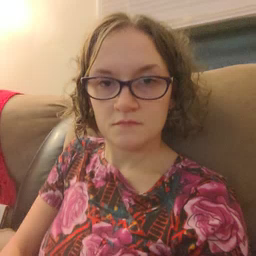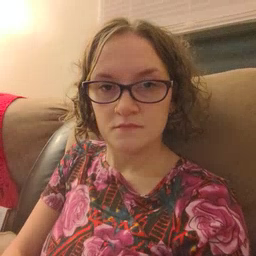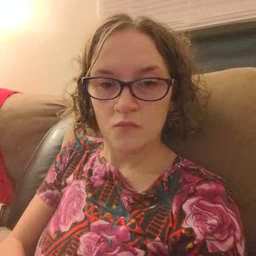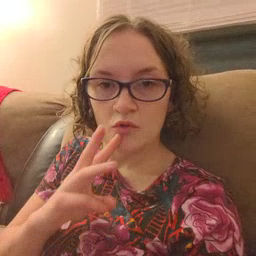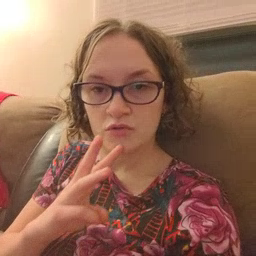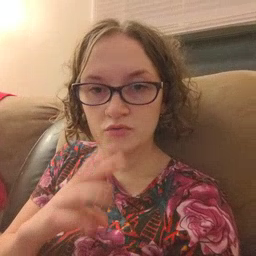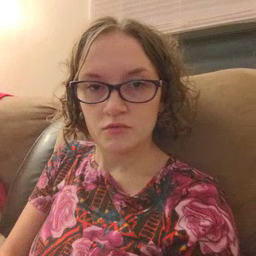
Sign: water